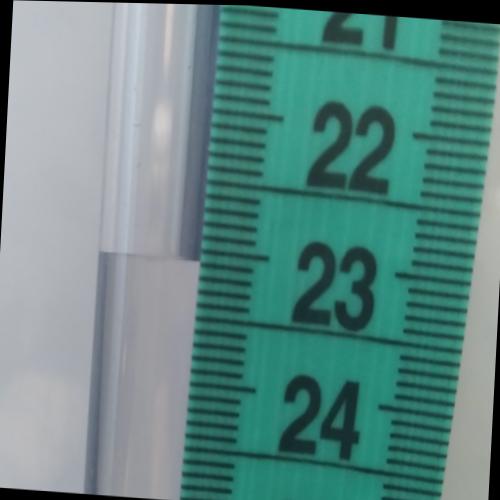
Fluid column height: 23.1 cm